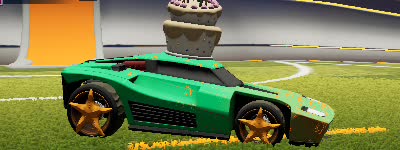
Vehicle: breakout